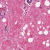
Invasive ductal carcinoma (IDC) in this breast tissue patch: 0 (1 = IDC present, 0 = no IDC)